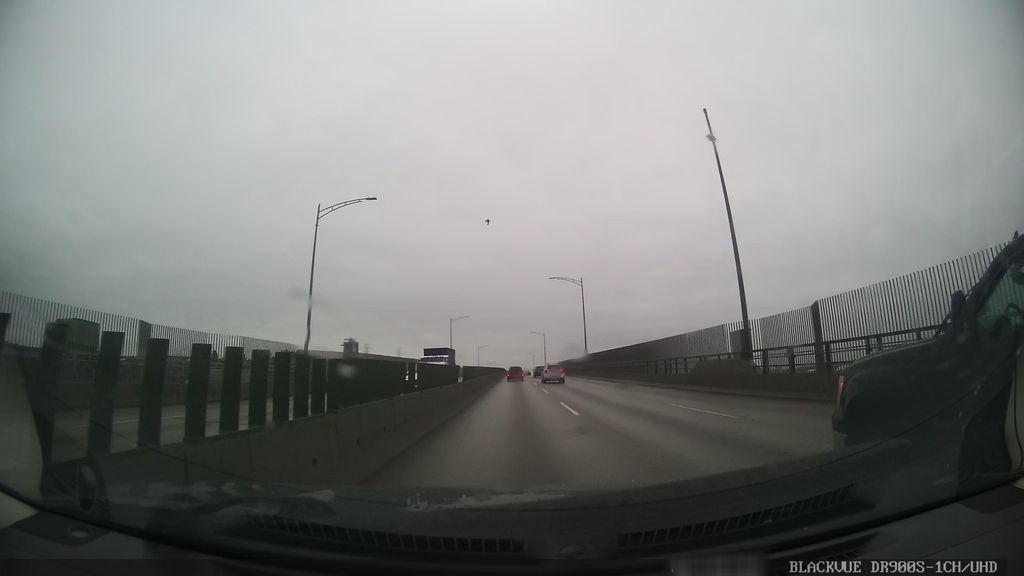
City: vancouver